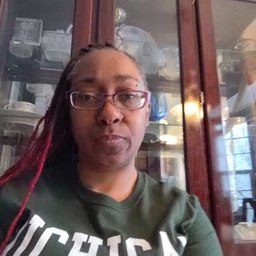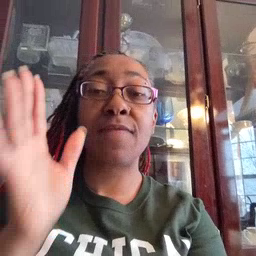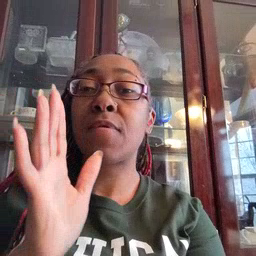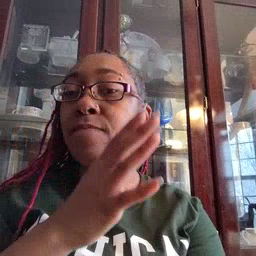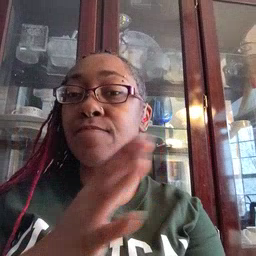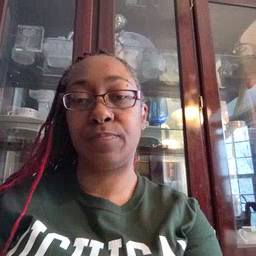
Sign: farm